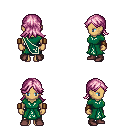
a pixel art fantasy rpg character, female body template, human, tanned skin, sash dress, gold greaves, pink loose hair, leather bracers, maroon shoes, four views (front, back, left, right), 2x2 character sprite sheet, small pixel art, hard edges, no anti-aliasing